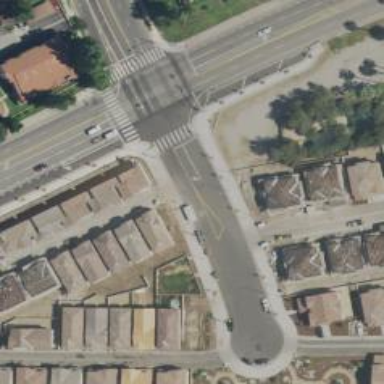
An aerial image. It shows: Crossing on footway.